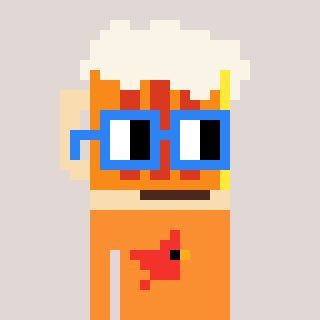
a pixel art character with square blue glasses, a beer-shaped head and a orange-colored body on a warm background